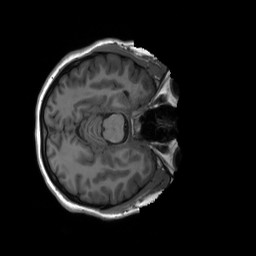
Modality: T1w
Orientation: axial
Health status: healthy
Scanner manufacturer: siemens
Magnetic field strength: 3 T
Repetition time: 2.3 s
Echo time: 0.00207 s